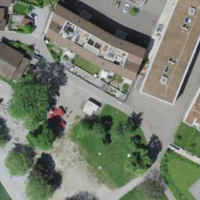
EUNIS habitat code: 54
Species observed at this site:
Chroicocephalus ridibundus